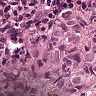
Metastatic tissue present: yes